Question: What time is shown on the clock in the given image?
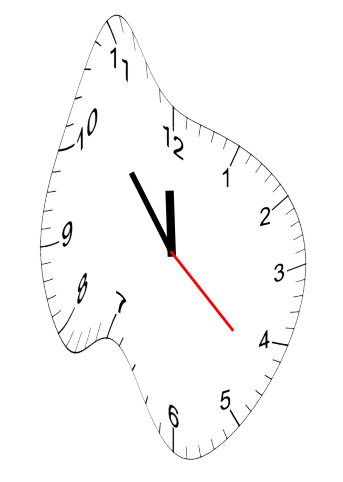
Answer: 11:53:22